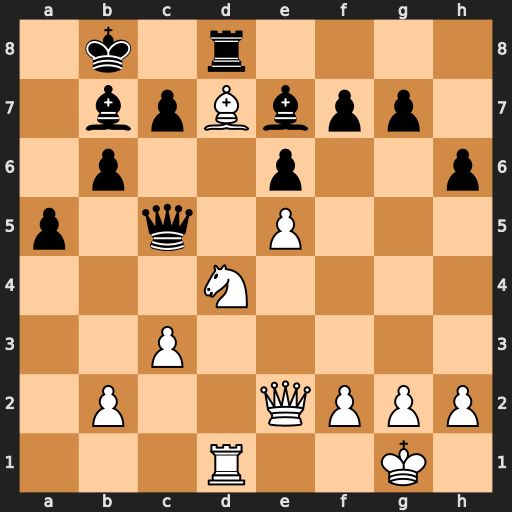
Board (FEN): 1k1r4/1bpBbpp1/1p2p2p/p1q1P3/3N4/2P5/1P2QPPP/3R2K1
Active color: w
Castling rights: -
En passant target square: -
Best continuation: Nb3 Rxd7 Nxc5 Rxd1+ Qxd1